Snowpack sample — Buffalo Mountain, Silverthorne, Colorado, USA (2/22/26, 2:02 PM MST)
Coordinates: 39.622, -106.113
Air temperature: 33 °F
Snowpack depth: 63 cm
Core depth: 10 cm
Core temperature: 30.2 °F
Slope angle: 11°, slope face: 116°
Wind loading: low
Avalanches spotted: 0
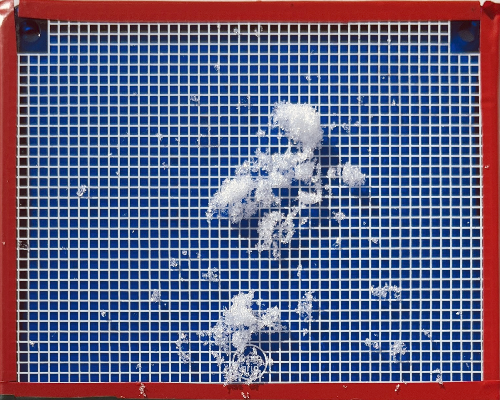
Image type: profile
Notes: In a firebreak similar to site 1, minimal wind loading with no spotted avalanches (not many faces in view though)